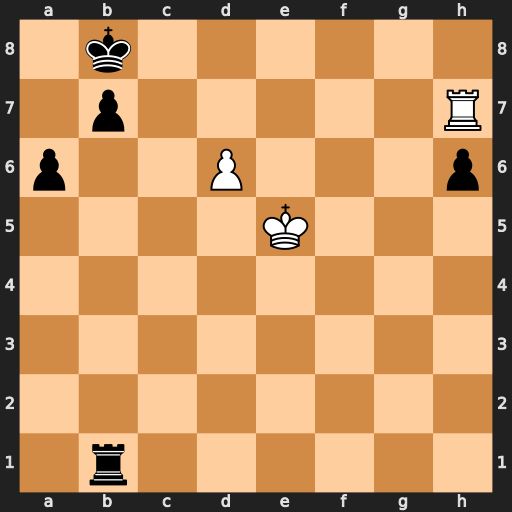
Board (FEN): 1k6/1p5R/p2P3p/4K3/8/8/8/1r6
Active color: w
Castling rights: -
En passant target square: -
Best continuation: Rh8+ Ka7 d7